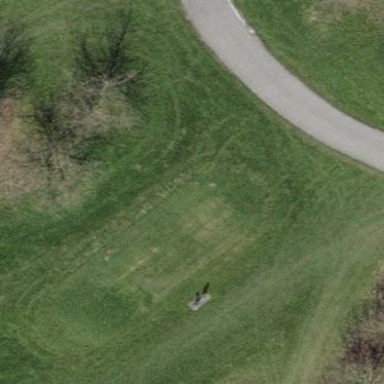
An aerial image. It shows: Golf tee on grass surface.